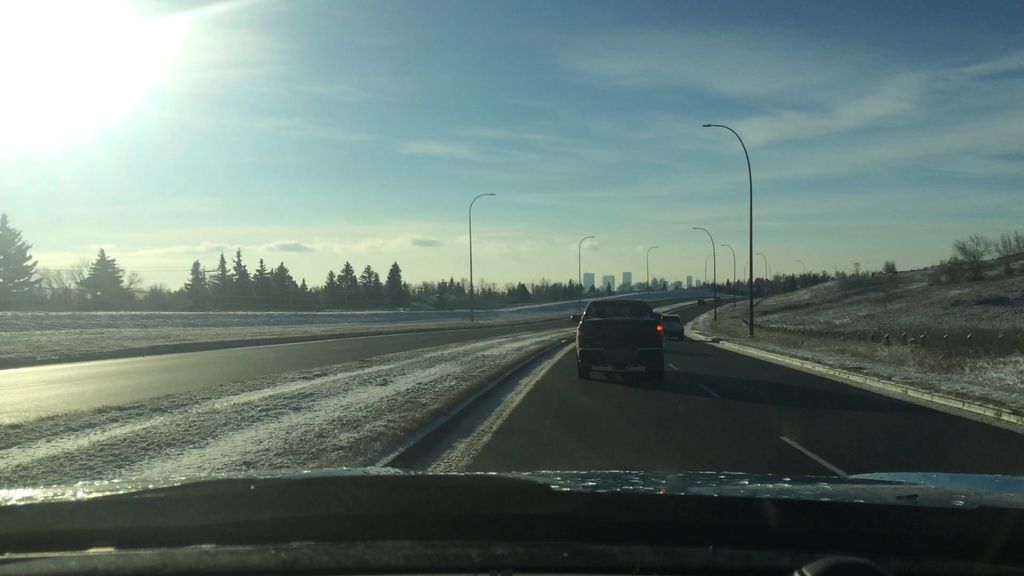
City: calgary